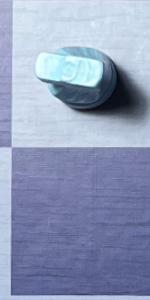
Label: Empty